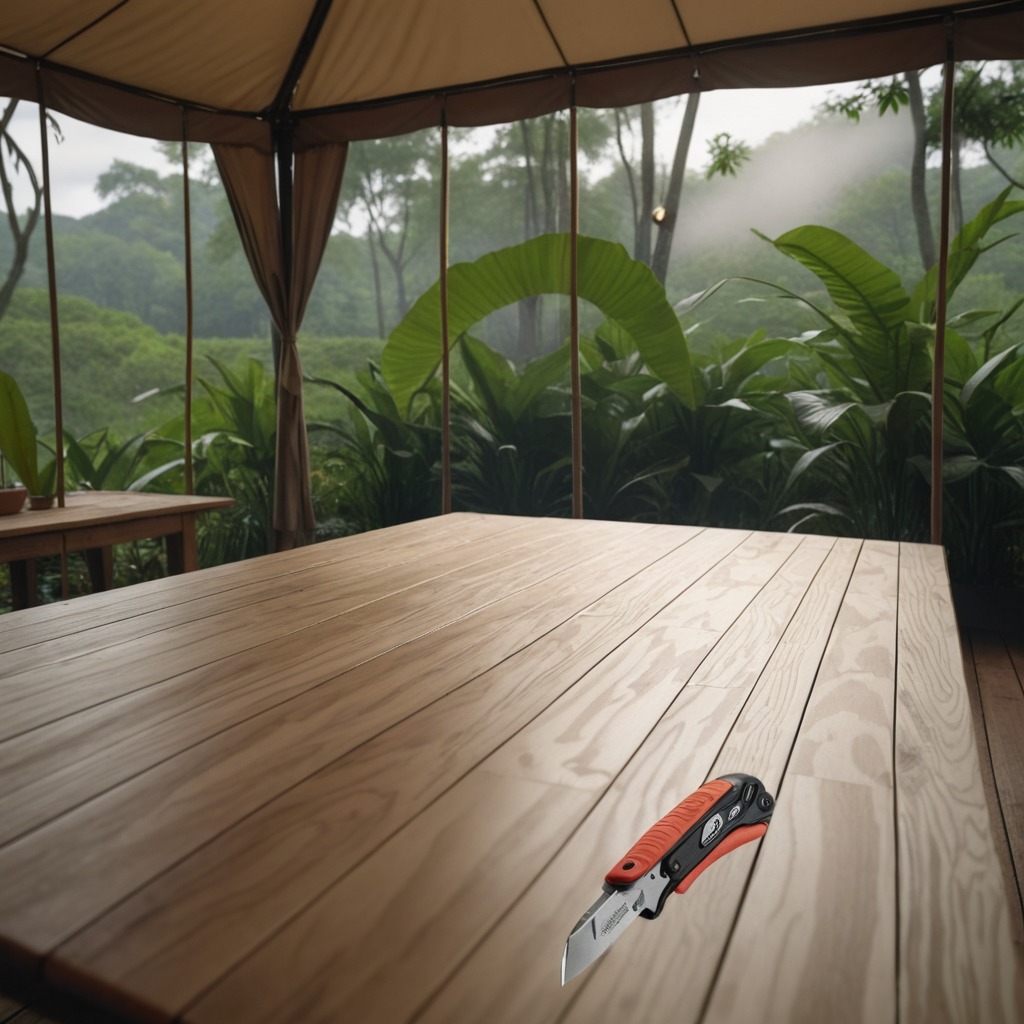
A utility knife is lying on a wooden table in a jungle field workshop tent.